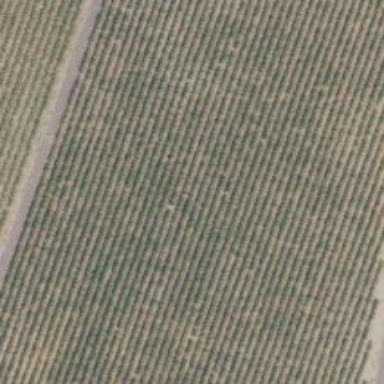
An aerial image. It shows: Vineyard growing grapes.